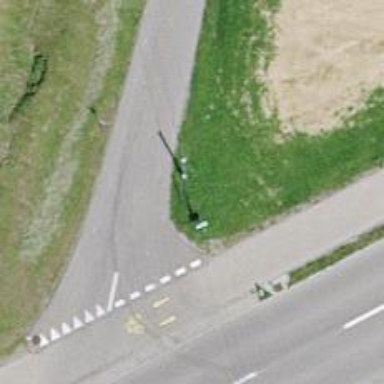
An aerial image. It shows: Bus stop with platform for public transport.